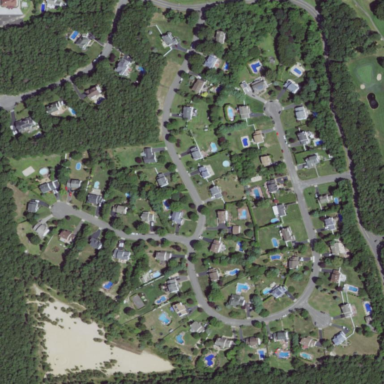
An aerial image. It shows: This residential area consists of single-family homes.